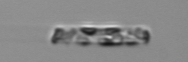
Label: Dactyliosolen_fragilissimus